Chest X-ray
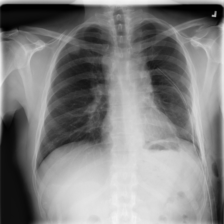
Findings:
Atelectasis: negative
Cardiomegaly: negative
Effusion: negative
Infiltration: negative
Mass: positive
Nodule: negative
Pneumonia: negative
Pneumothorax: positive
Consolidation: negative
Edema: negative
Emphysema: negative
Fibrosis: negative
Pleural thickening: negative
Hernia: negative